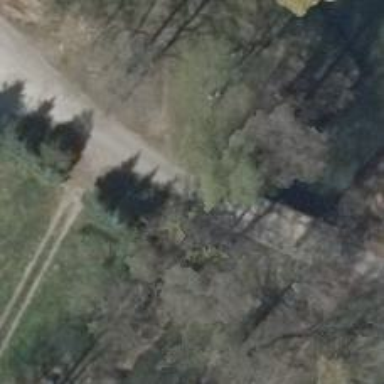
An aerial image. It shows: Unclassified road on bridge.